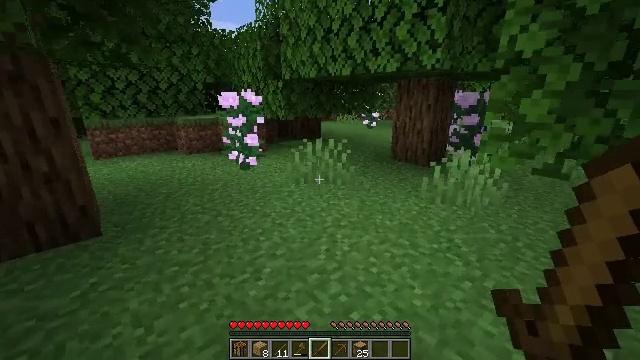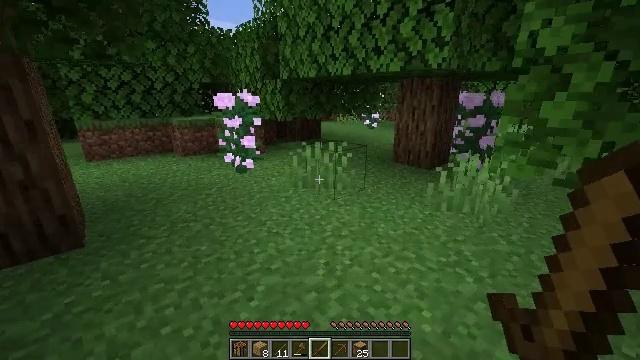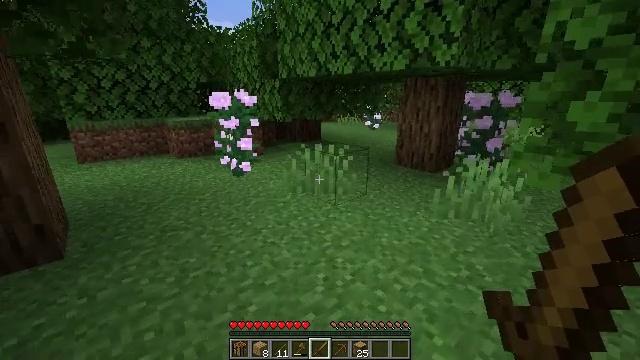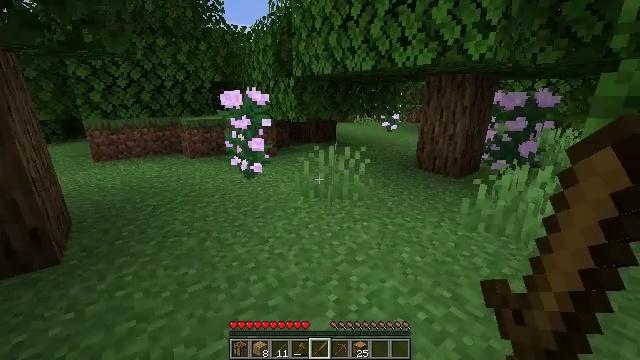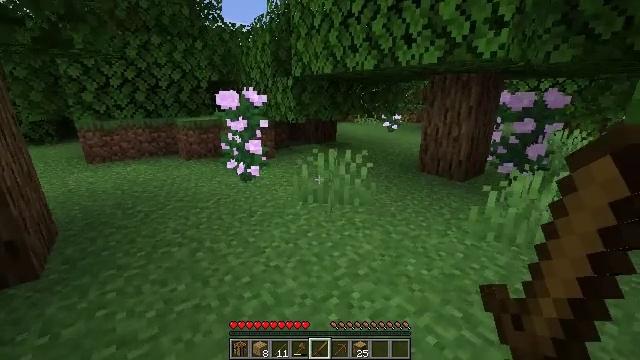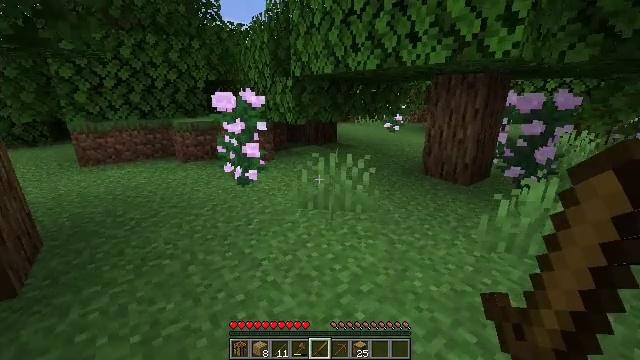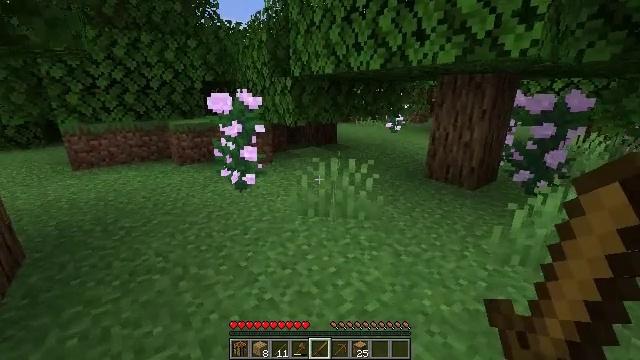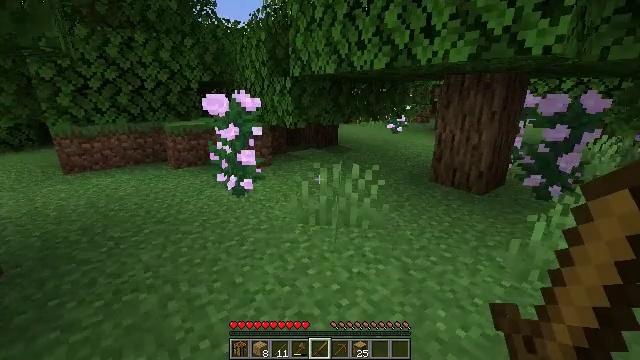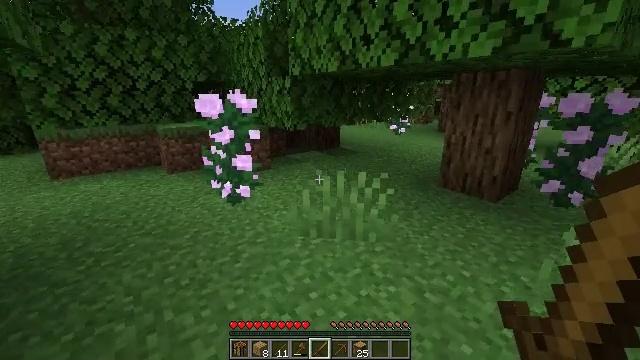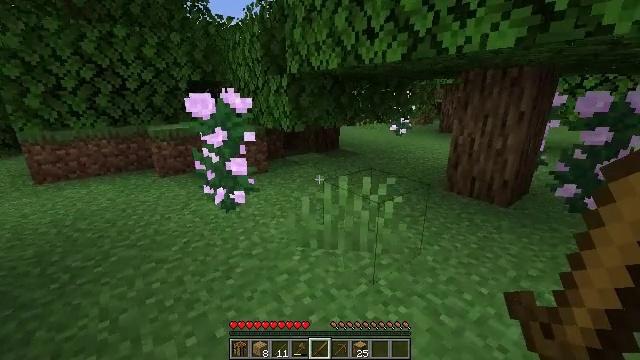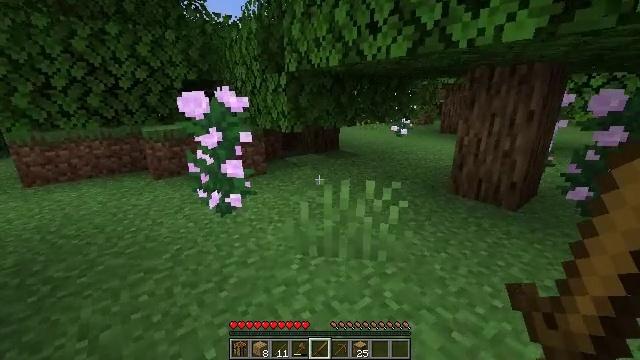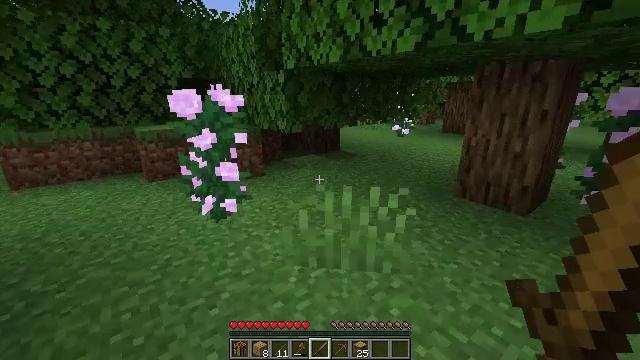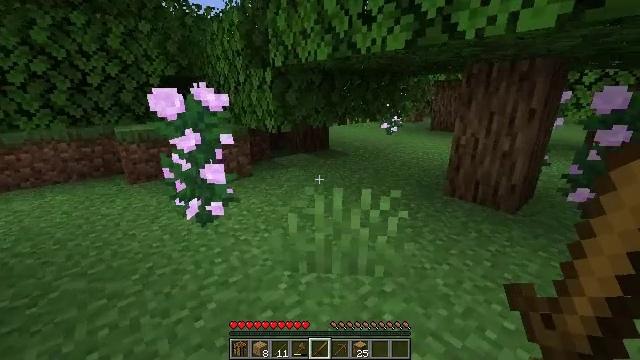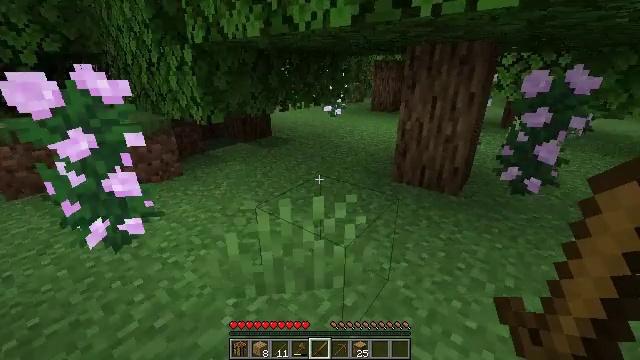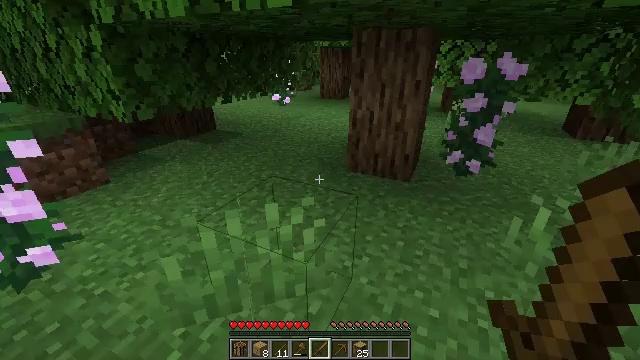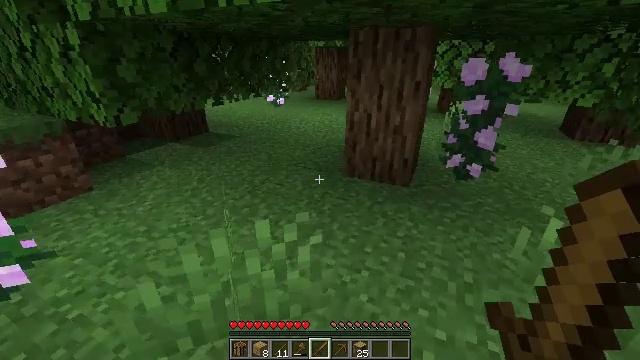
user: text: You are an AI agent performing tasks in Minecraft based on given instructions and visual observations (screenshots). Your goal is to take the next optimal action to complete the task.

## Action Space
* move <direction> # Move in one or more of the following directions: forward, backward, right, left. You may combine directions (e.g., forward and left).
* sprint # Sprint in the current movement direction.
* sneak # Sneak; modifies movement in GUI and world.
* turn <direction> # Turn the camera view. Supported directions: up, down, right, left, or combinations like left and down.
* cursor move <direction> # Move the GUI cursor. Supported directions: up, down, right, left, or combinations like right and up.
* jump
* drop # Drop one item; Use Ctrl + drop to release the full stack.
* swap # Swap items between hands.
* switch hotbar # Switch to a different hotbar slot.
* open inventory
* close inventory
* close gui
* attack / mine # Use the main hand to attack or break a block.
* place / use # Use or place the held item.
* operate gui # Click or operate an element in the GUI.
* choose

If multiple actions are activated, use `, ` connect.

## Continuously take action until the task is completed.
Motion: motion action
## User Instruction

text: Gather the rose bush by attacking it.
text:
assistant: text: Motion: move forward
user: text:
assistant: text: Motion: move forward
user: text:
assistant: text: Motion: move forward, turn left
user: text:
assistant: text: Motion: move forward
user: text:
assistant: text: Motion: move forward
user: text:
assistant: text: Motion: move forward
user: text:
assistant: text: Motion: move forward
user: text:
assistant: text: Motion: move forward
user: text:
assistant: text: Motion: move forward
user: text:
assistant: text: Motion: move forward
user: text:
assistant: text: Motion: move forward
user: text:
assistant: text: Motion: move forward, turn right
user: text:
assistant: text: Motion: move forward, turn right and down
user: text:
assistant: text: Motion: move forward, turn right and down
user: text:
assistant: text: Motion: move forward, turn right
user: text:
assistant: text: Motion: move forward
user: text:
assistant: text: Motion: move forward
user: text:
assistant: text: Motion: move forward
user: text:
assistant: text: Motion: move forward
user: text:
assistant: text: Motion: move forward
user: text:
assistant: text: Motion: move forward, turn left
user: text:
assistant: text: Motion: move forward
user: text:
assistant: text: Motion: move forward
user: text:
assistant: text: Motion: move forward
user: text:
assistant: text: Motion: move forward
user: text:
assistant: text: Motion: move forward
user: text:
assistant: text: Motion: move forward
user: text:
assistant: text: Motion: move forward
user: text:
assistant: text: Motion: move forward
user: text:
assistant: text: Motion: move forward